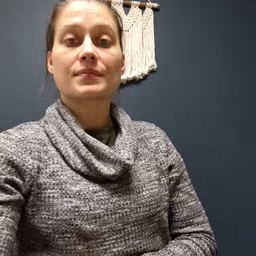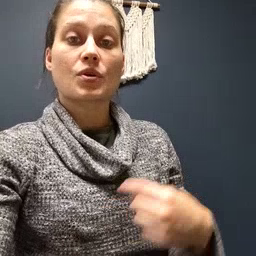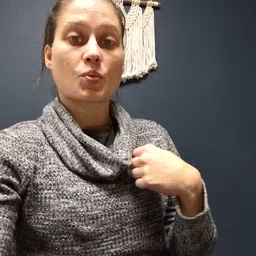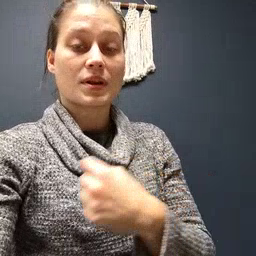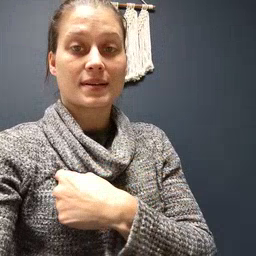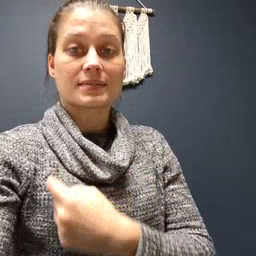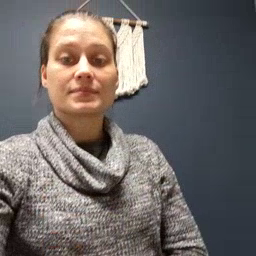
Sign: weus